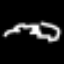
Label: squiggle